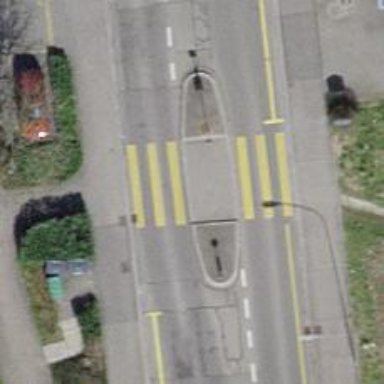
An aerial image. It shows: Uncontrolled zebra crossing with pedestrian island.